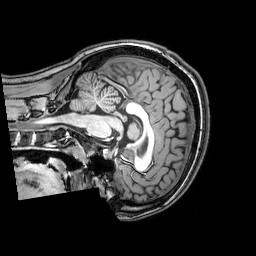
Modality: T1w
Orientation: sagittal
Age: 20
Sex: female
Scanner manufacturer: philips
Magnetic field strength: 3 T
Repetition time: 0.008113 s
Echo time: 0.003709 s